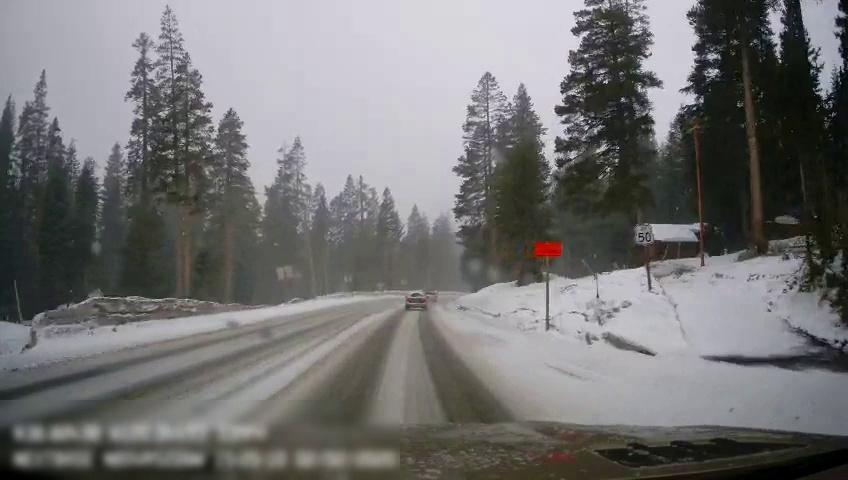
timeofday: Day
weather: Snowy
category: Drivable Space
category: Vehicles | SUV
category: Traffic | Signs
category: Traffic | Signs
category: Traffic | Signs